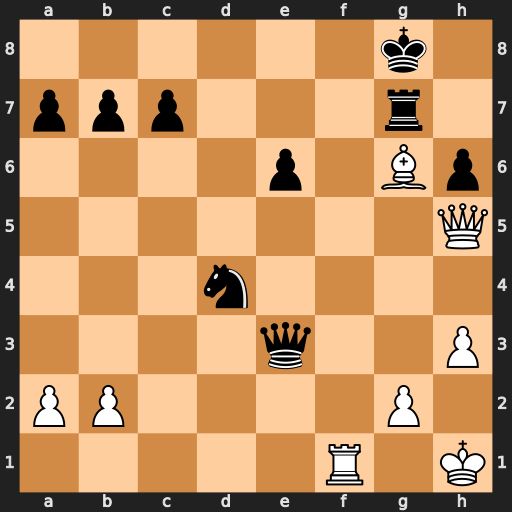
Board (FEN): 6k1/ppp3r1/4p1Bp/7Q/3n4/4q2P/PP4P1/5R1K
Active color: w
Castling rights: -
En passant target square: -
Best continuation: Bb1 Nf5 Qe8+